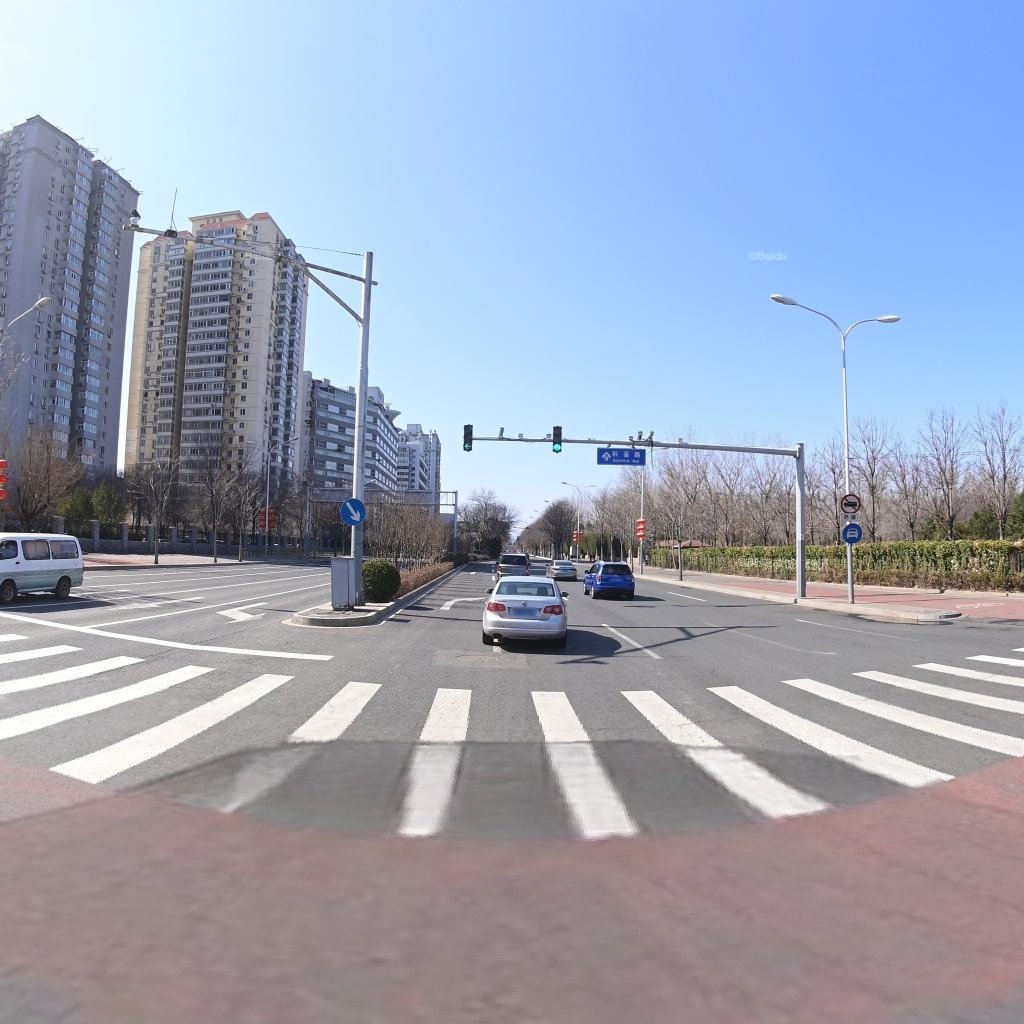
Region: Chaoyang
Road damage annotations: longitudinal crack, manhole cover, transverse crack